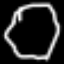
Label: octagon